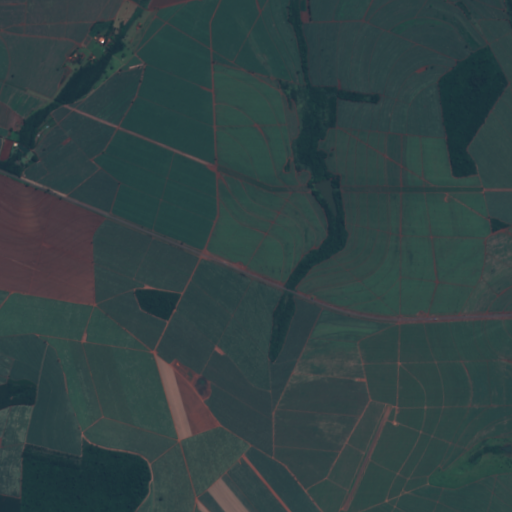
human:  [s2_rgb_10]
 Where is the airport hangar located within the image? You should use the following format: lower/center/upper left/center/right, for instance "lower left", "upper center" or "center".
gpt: The airport hangar is located in the lower right of the image.
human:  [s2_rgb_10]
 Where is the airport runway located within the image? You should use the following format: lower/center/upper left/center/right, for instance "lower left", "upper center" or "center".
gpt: The airport runway is located in the lower right of the image.
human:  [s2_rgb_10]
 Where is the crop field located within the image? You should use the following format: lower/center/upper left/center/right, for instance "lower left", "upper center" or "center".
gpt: There is no crop field in the image.